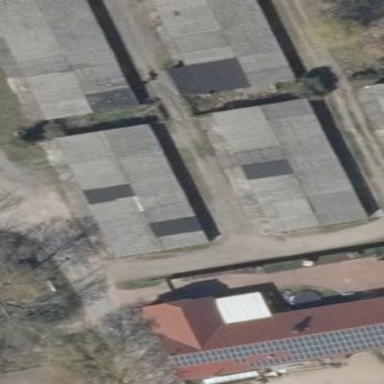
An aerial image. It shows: Group of garages.